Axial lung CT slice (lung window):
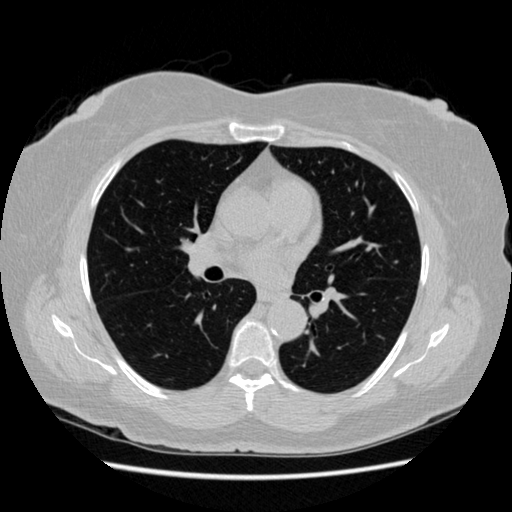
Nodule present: no